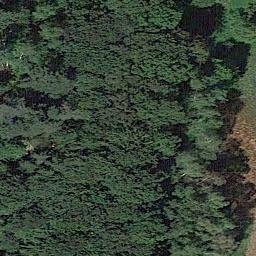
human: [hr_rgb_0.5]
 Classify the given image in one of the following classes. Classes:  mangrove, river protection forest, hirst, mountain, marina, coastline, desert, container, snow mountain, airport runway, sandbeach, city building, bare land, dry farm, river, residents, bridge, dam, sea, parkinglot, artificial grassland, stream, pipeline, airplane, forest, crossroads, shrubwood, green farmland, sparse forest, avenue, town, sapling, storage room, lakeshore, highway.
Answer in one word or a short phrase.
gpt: forest